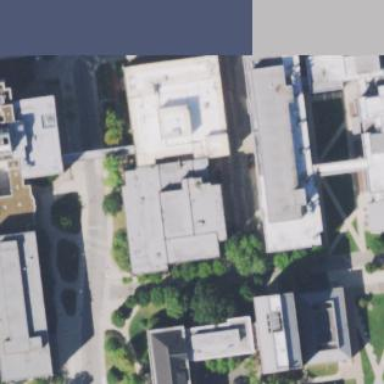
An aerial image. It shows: University building.